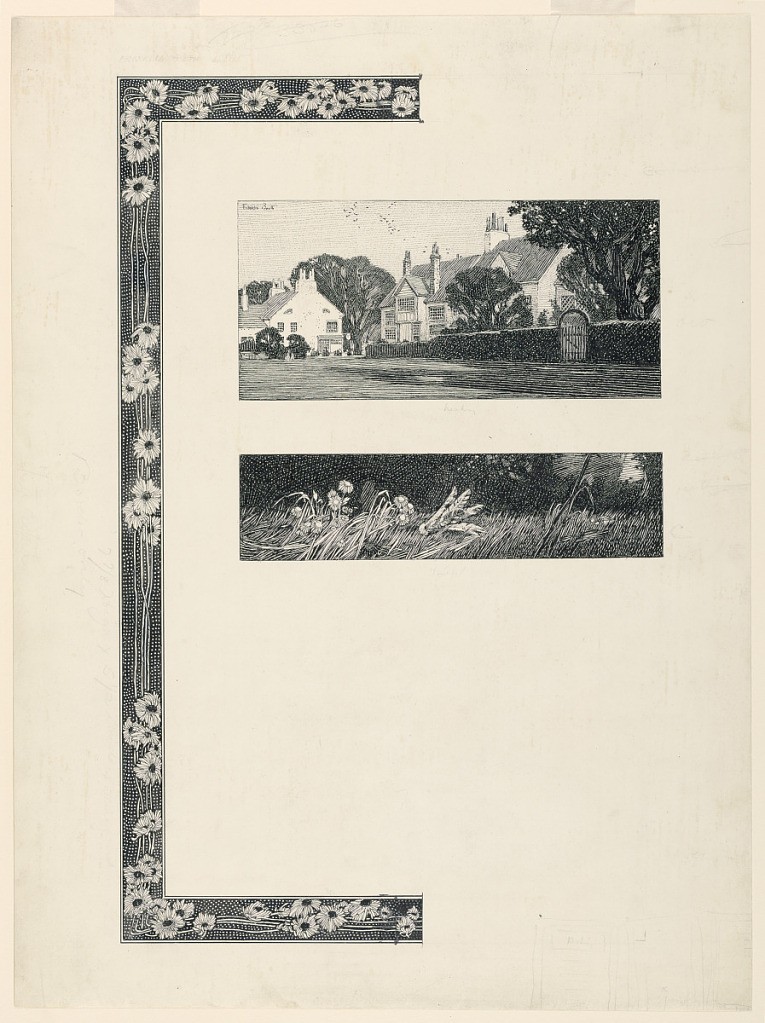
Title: Heading, Border, and Tailpiece for "Battledore and Shuttlecock"
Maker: Franklin Booth, American, 1874–1948
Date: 1916
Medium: Pen and black ink, with white gouache corrections, on paper
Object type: Drawing
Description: Border: daisy motif on speckled ground. Heading: Country houses, signed upper left: "Franklin Booth." Tailpiece: Shuttlecock lying in a field of grass and daisies.